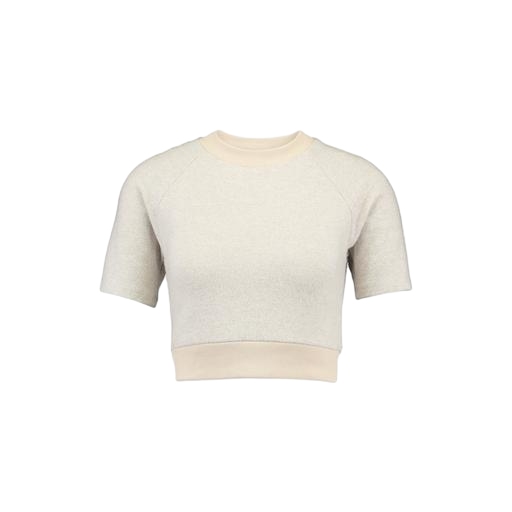
beige cropped tee, crop tee, beige crop top, white background